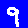
Digit: 9